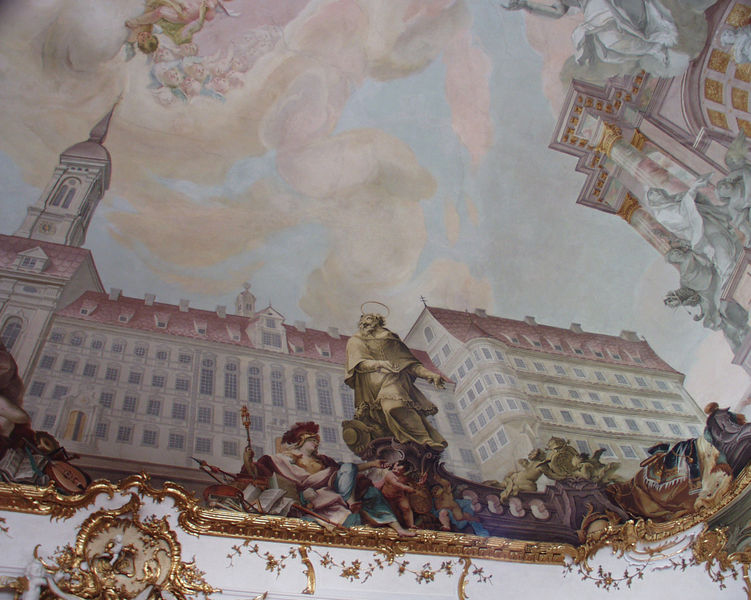
Titel: Ansicht Dillingen (Ausschnitt)
Künstler: Johann Anwander
Standort: Dillingen
Institution: Goldener Saal
Schlagwörter: blau, gemälde, himmel, mann, weiß, wolken, kirchturm, landschaft, menschen, stadt, ausschnitt, fenster, marmor, säule, säulen, tür, dach, gebäude, haus, rot, schloss, wolke, malerei, ornament, architektur, barock, spitze, häuser, zweige, kirche, figur, fransen, gold, decke, gitarre, musik, rokoko, turm, turmspitze, engel, ranken, skulptur, statue, ansicht, fassade, perspektive, giebel, violett, grisaille, rand, figuren, könig, lanze, detail, floral, ornamente, verzierung, wandmalerei, uhr, stuck, geländer, plastik, tor, foto, gewölbe, offen, buch, kloster, münchen, balustrade, dachfenster, gauben, helm, herrscher, allegorie, stift, fries, quadrate, portal, römer, sims, heiligenschein, gesims, nimbus, untersicht, residenz, götter, krieger, heiliger, tempel, kassettendecke, deckengemälde, fresko, laute, golden, heilig, putten, illusion, allegorien, putti, prophet, fresco, vergoldung, innenarchitektur, zepter, deckenmalerei, würzburg, rocaille, häuserfront, himmer, kontinent, frsko, musikinstrumente, tiepolo, scheinarchitektur, deckenfresko, rococo, himmel wolken, stukatur, deckenfresco, fesco, pinta, roroko, klaoter, stuck ornament, madoline, trompe d'oeil, putte, buvch